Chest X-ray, PA view. Patient: 15 years old, sex M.
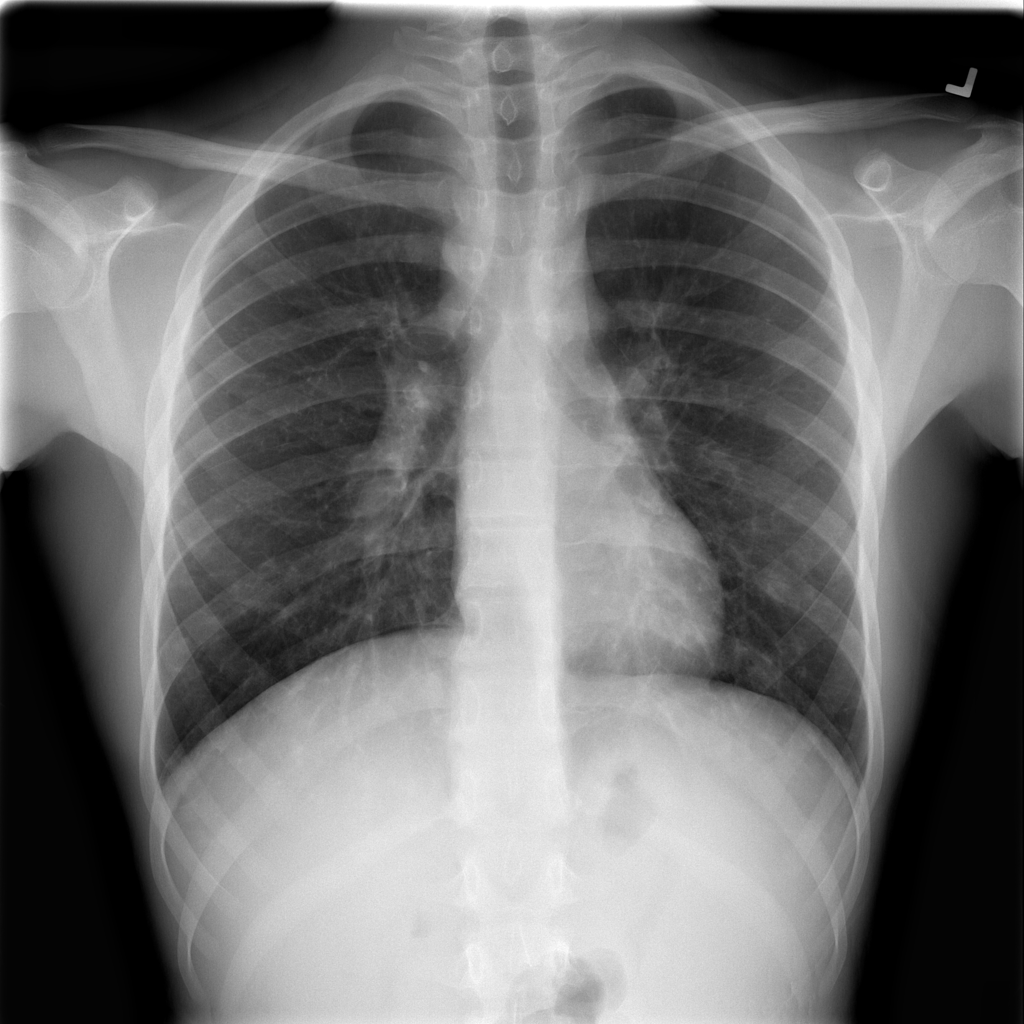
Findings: No Finding